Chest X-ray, PA view. Patient: 49 years old, sex M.
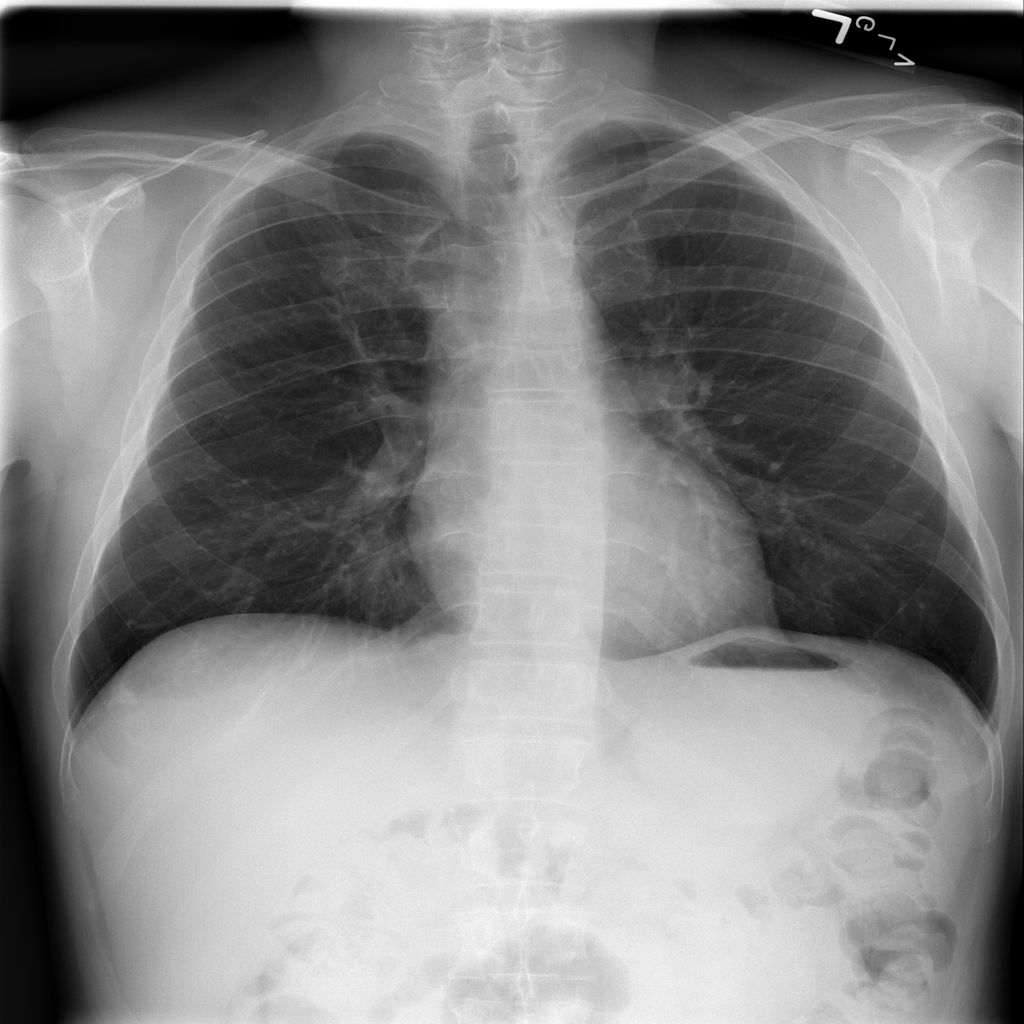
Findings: No Finding